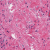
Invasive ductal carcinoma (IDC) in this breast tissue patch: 0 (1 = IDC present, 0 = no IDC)